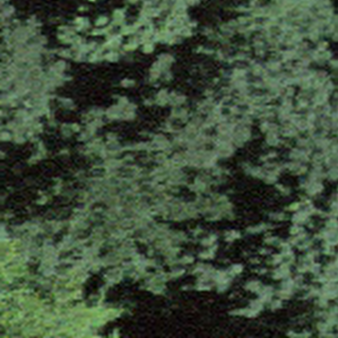
Label: other